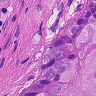
Metastatic tissue present: yes